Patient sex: M
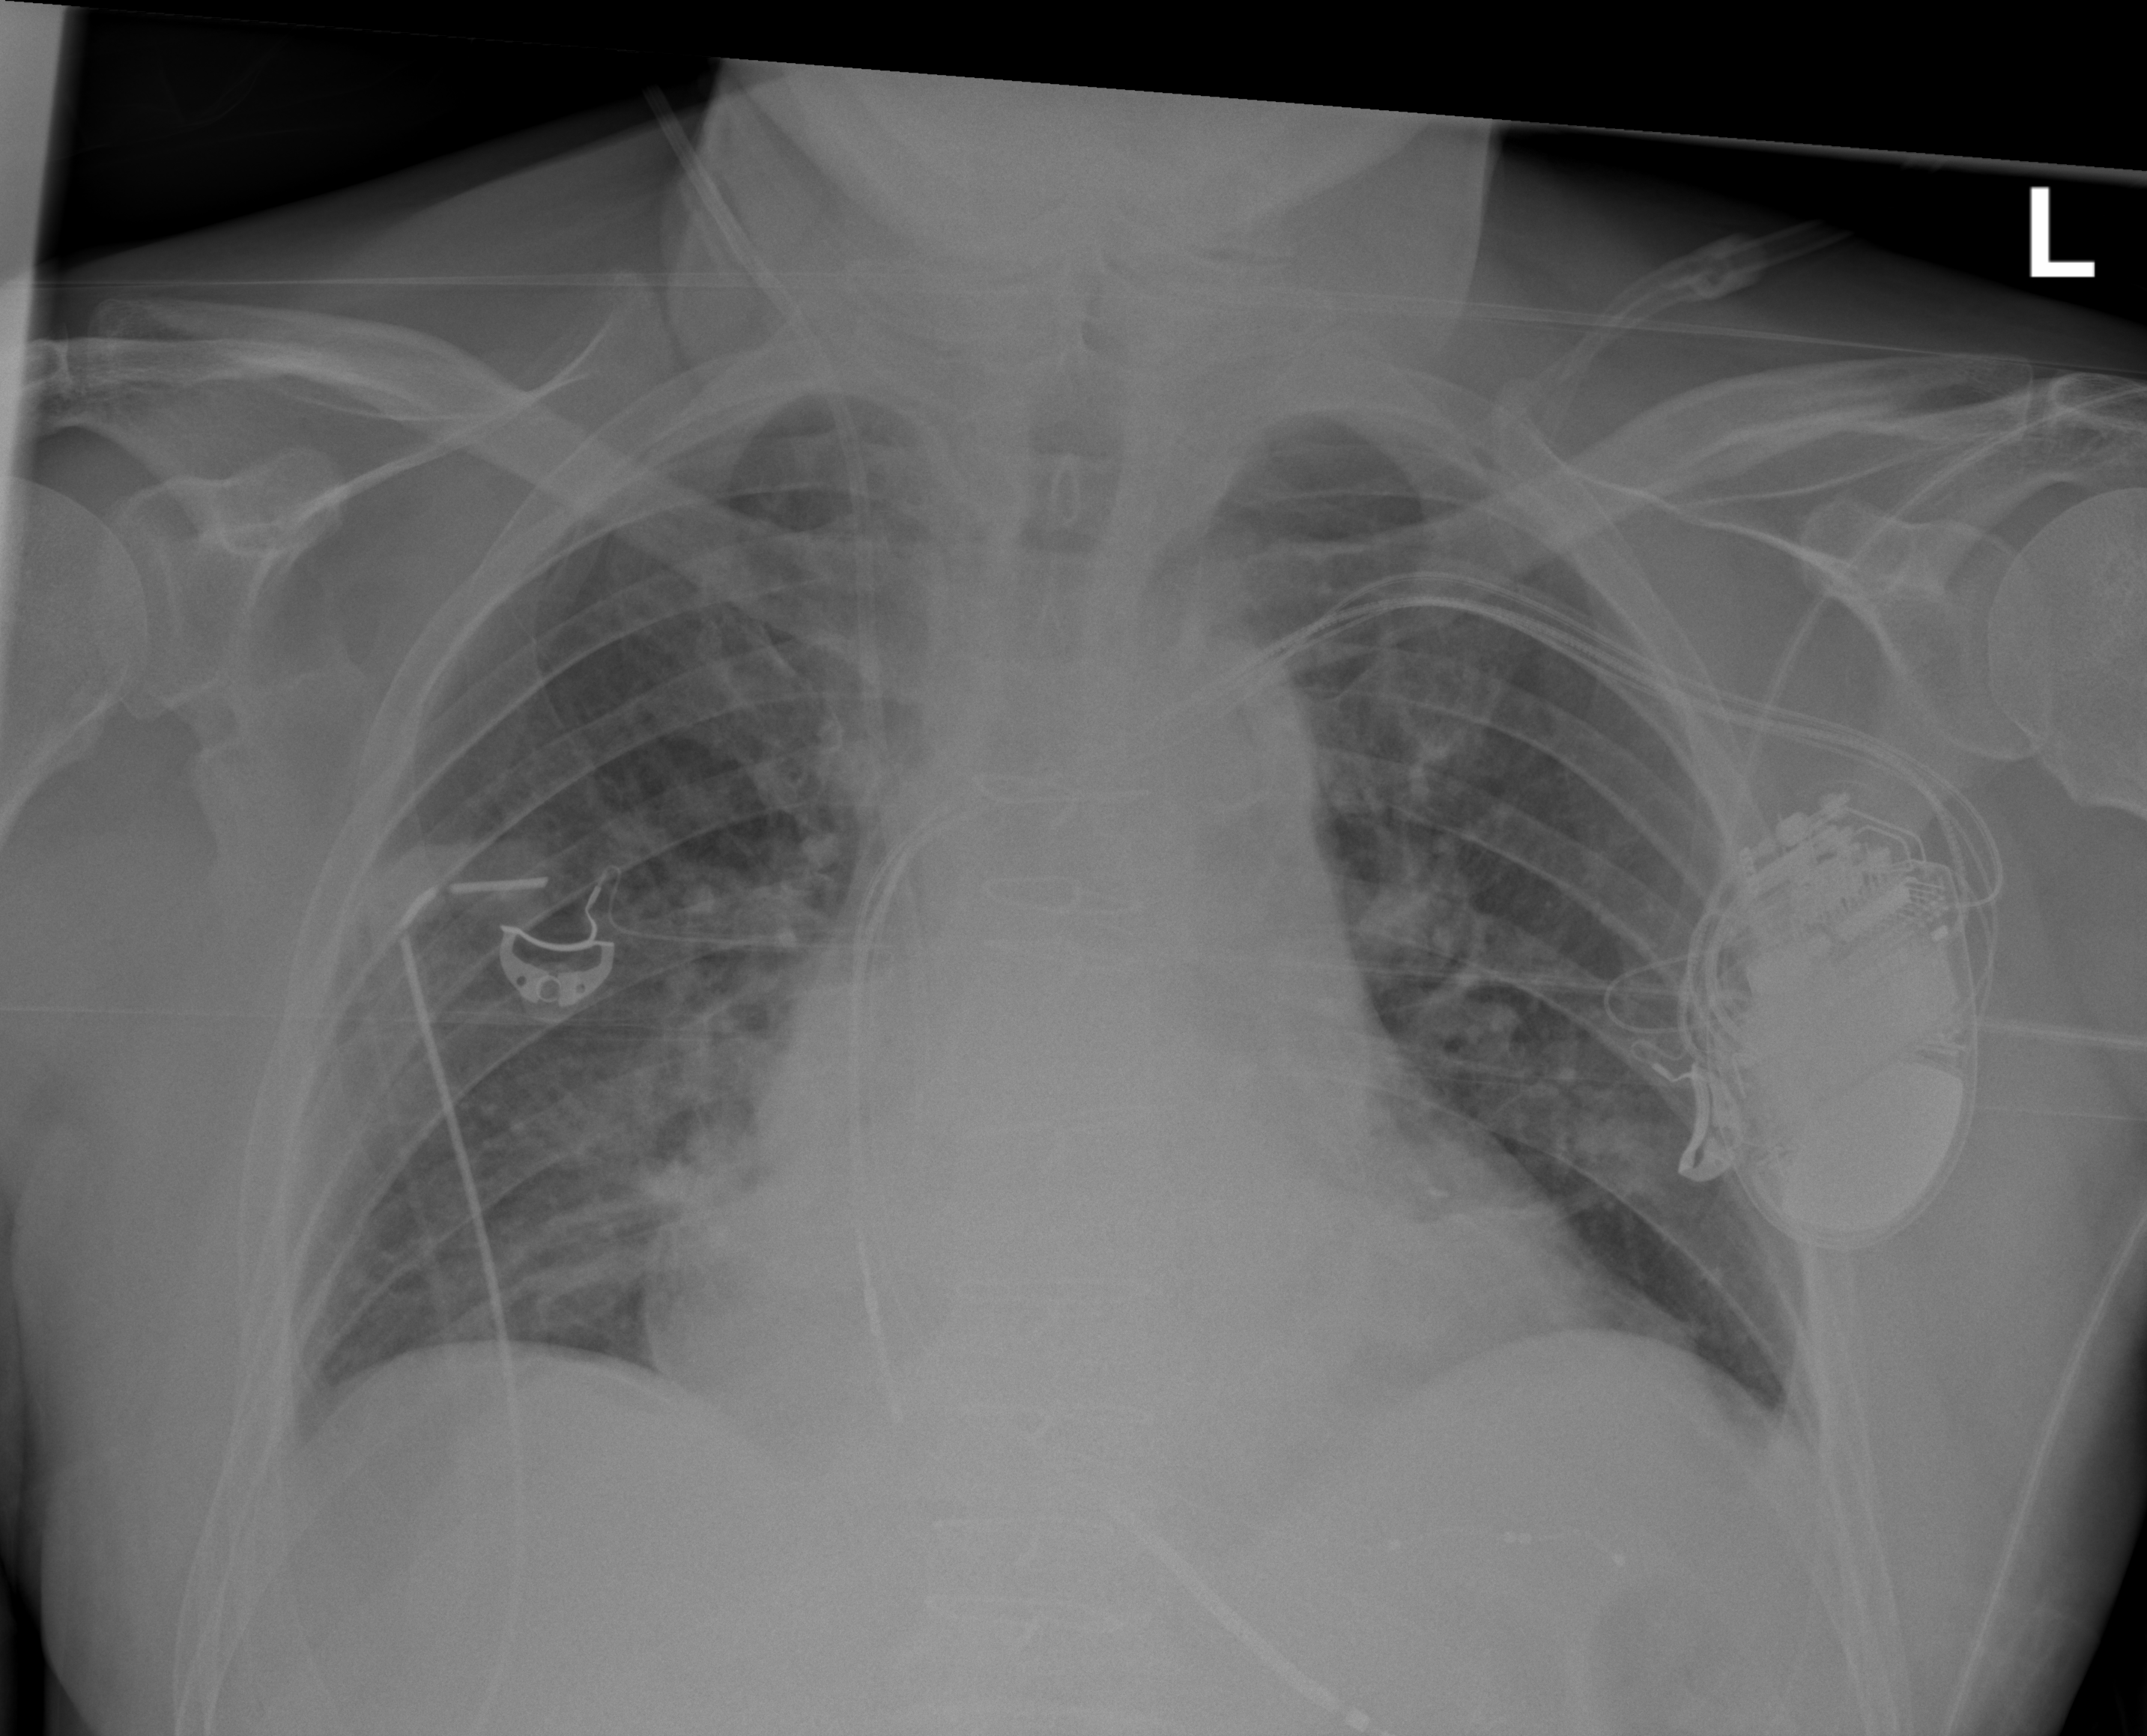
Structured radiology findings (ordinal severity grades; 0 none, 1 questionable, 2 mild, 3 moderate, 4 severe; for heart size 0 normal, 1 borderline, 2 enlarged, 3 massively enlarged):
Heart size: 2
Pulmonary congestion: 2
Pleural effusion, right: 0
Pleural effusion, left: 0
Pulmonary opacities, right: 2
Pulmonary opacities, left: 0
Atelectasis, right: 1
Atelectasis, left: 2